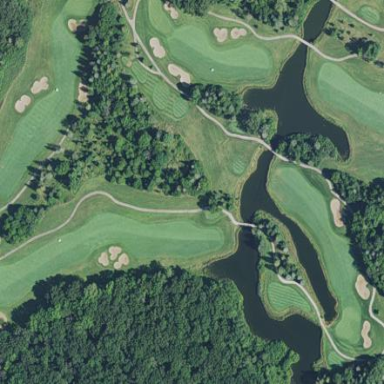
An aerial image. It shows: Water hazard in golf course. The hazard is natural water feature.